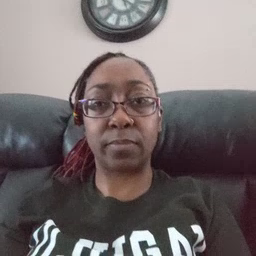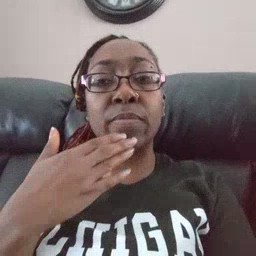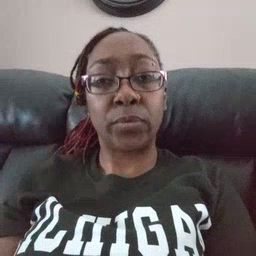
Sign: thankyou